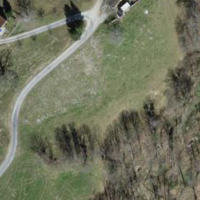
EUNIS habitat code: 24
Species observed at this site:
Cosmos bipinnatus
Nicandra physalodes